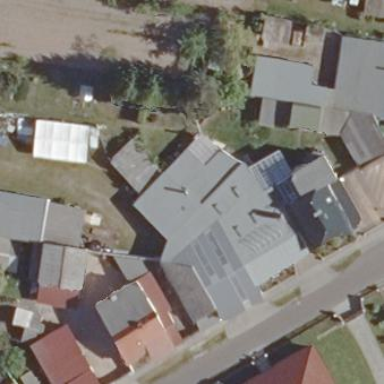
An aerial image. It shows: Part of building.